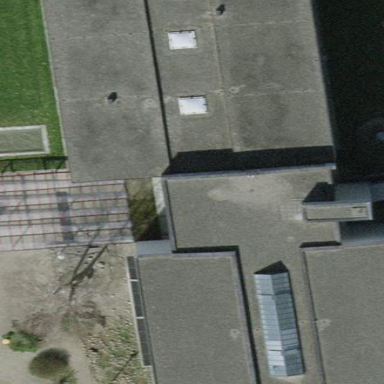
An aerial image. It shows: School building.